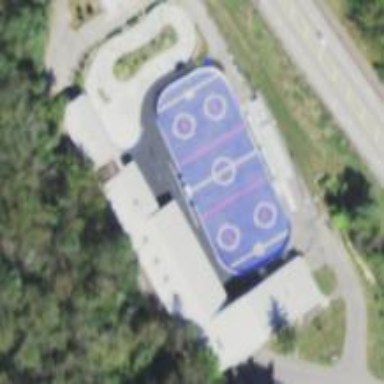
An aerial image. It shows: Ice skating rink for leisure activities.